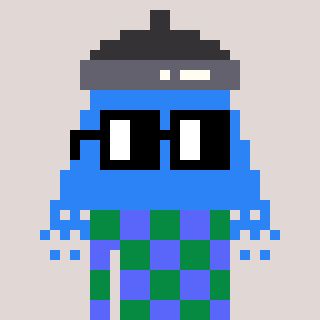
a pixel art character with square black glasses, a shower-shaped head and a purple-colored body on a warm background